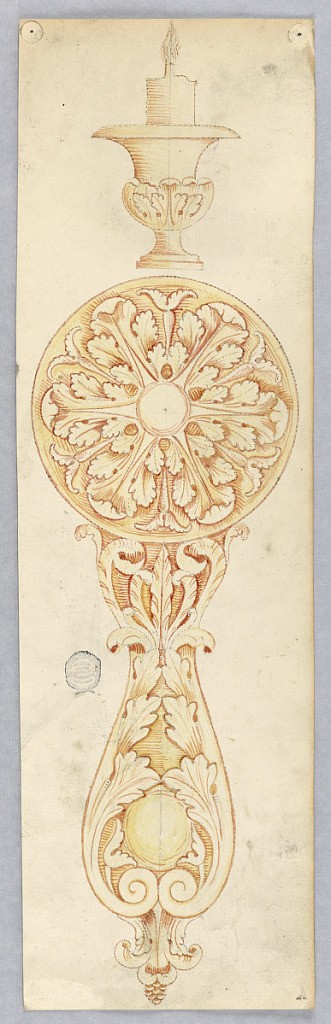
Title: Design for a Candlestick
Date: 1820–1850
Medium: Graphite, brush and watercolor on paper
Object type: Drawing
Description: At top, the stump of a burning candle in a vase, with a calyx around the bottom of the bottom. Below, a tray shaped like a handle and a circle. Acanthus decoration.